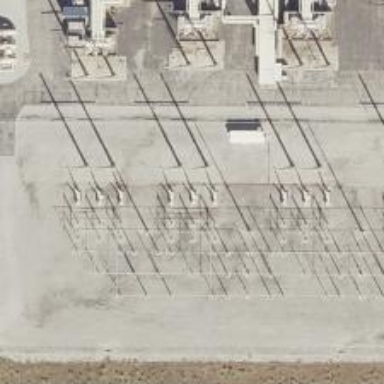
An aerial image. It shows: Switch used for power control.